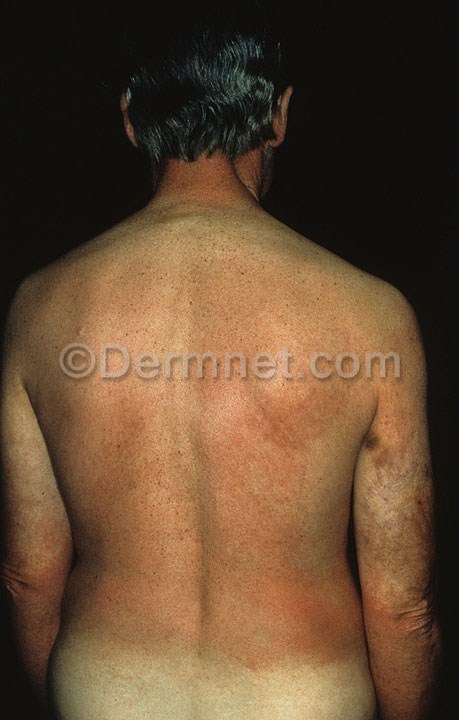
Disease: Light Diseases and Disorders of Pigmentation